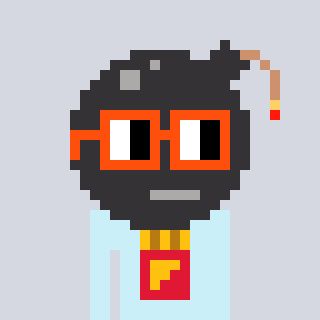
a pixel art character with square orange glasses, a bomb-shaped head and a cold-colored body on a cool background